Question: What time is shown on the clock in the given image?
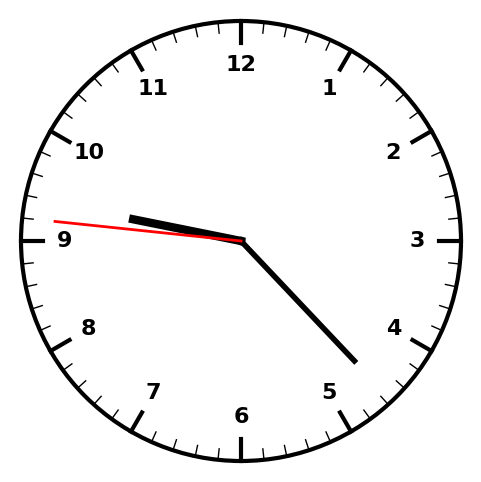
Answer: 09:22:46